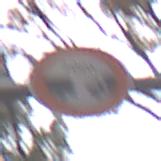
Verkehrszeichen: VerbotUnterschreitenMindestabstand
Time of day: Midday
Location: Outdoor (Nature)
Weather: Overcast
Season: NotSpecified
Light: Natural